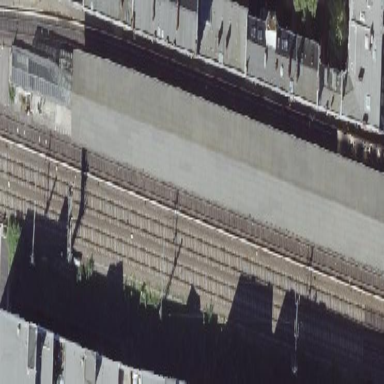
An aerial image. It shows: Viaduct building with flat roof.